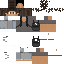
A male human skin with medium skin, wearing brown long hair dressed in a blue hoodie and brown pants, featuring a closed mouth.